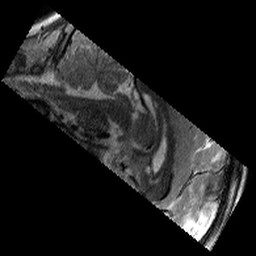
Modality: T2w
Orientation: sagittal
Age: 11
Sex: male
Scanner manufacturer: siemens
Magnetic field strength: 3 T
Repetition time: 9.23 s
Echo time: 0.067 s